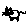
Label: cat